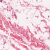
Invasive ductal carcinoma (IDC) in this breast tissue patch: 0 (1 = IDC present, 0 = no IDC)